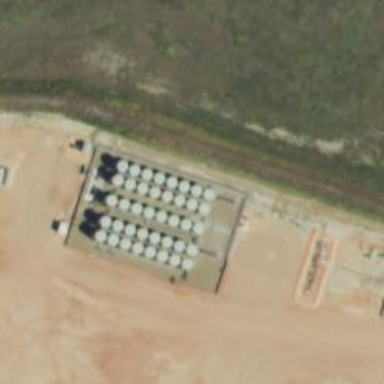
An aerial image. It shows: Storage tank with man-made structure.